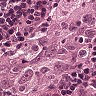
Metastatic tissue present: yes